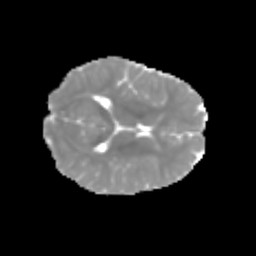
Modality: MD
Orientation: axial
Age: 7
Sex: male
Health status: healthy